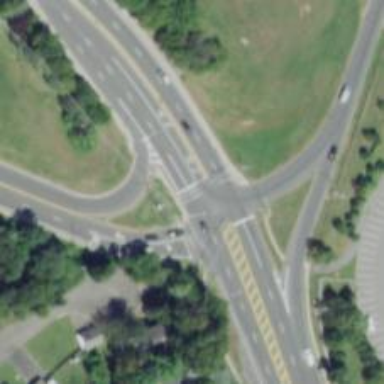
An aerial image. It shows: Crossing on the road with line markings.